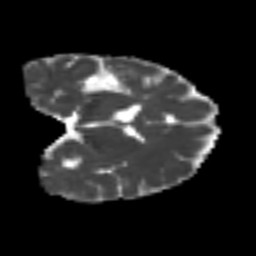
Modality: MD
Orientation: coronal
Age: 45
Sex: female
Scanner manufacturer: siemens
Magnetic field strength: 3 T
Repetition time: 4.987 s
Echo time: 0.0792 s